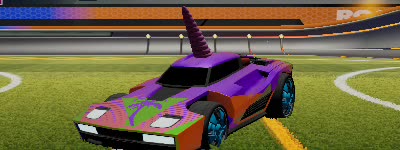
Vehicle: breakout